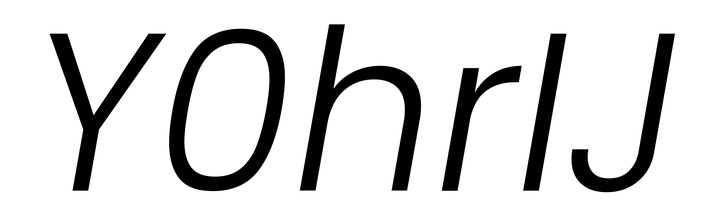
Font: Poppins-LightItalic